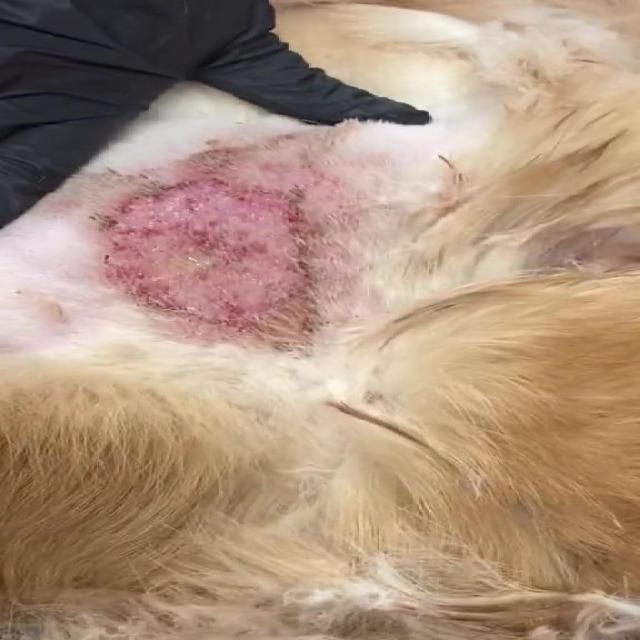
Canine dermatitis — inflammation of the skin presenting with erythema, pruritus, papules, and excoriation. May be allergic, contact, or atopic in origin.